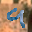
Label: 9